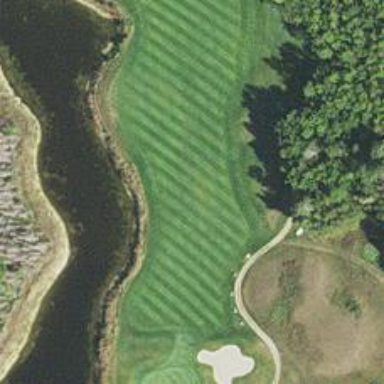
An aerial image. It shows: Golf hole.